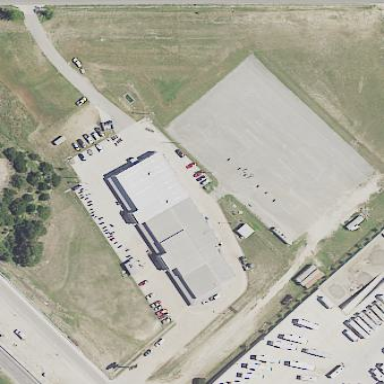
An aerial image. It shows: Building that is motorcycle shop.